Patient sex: M
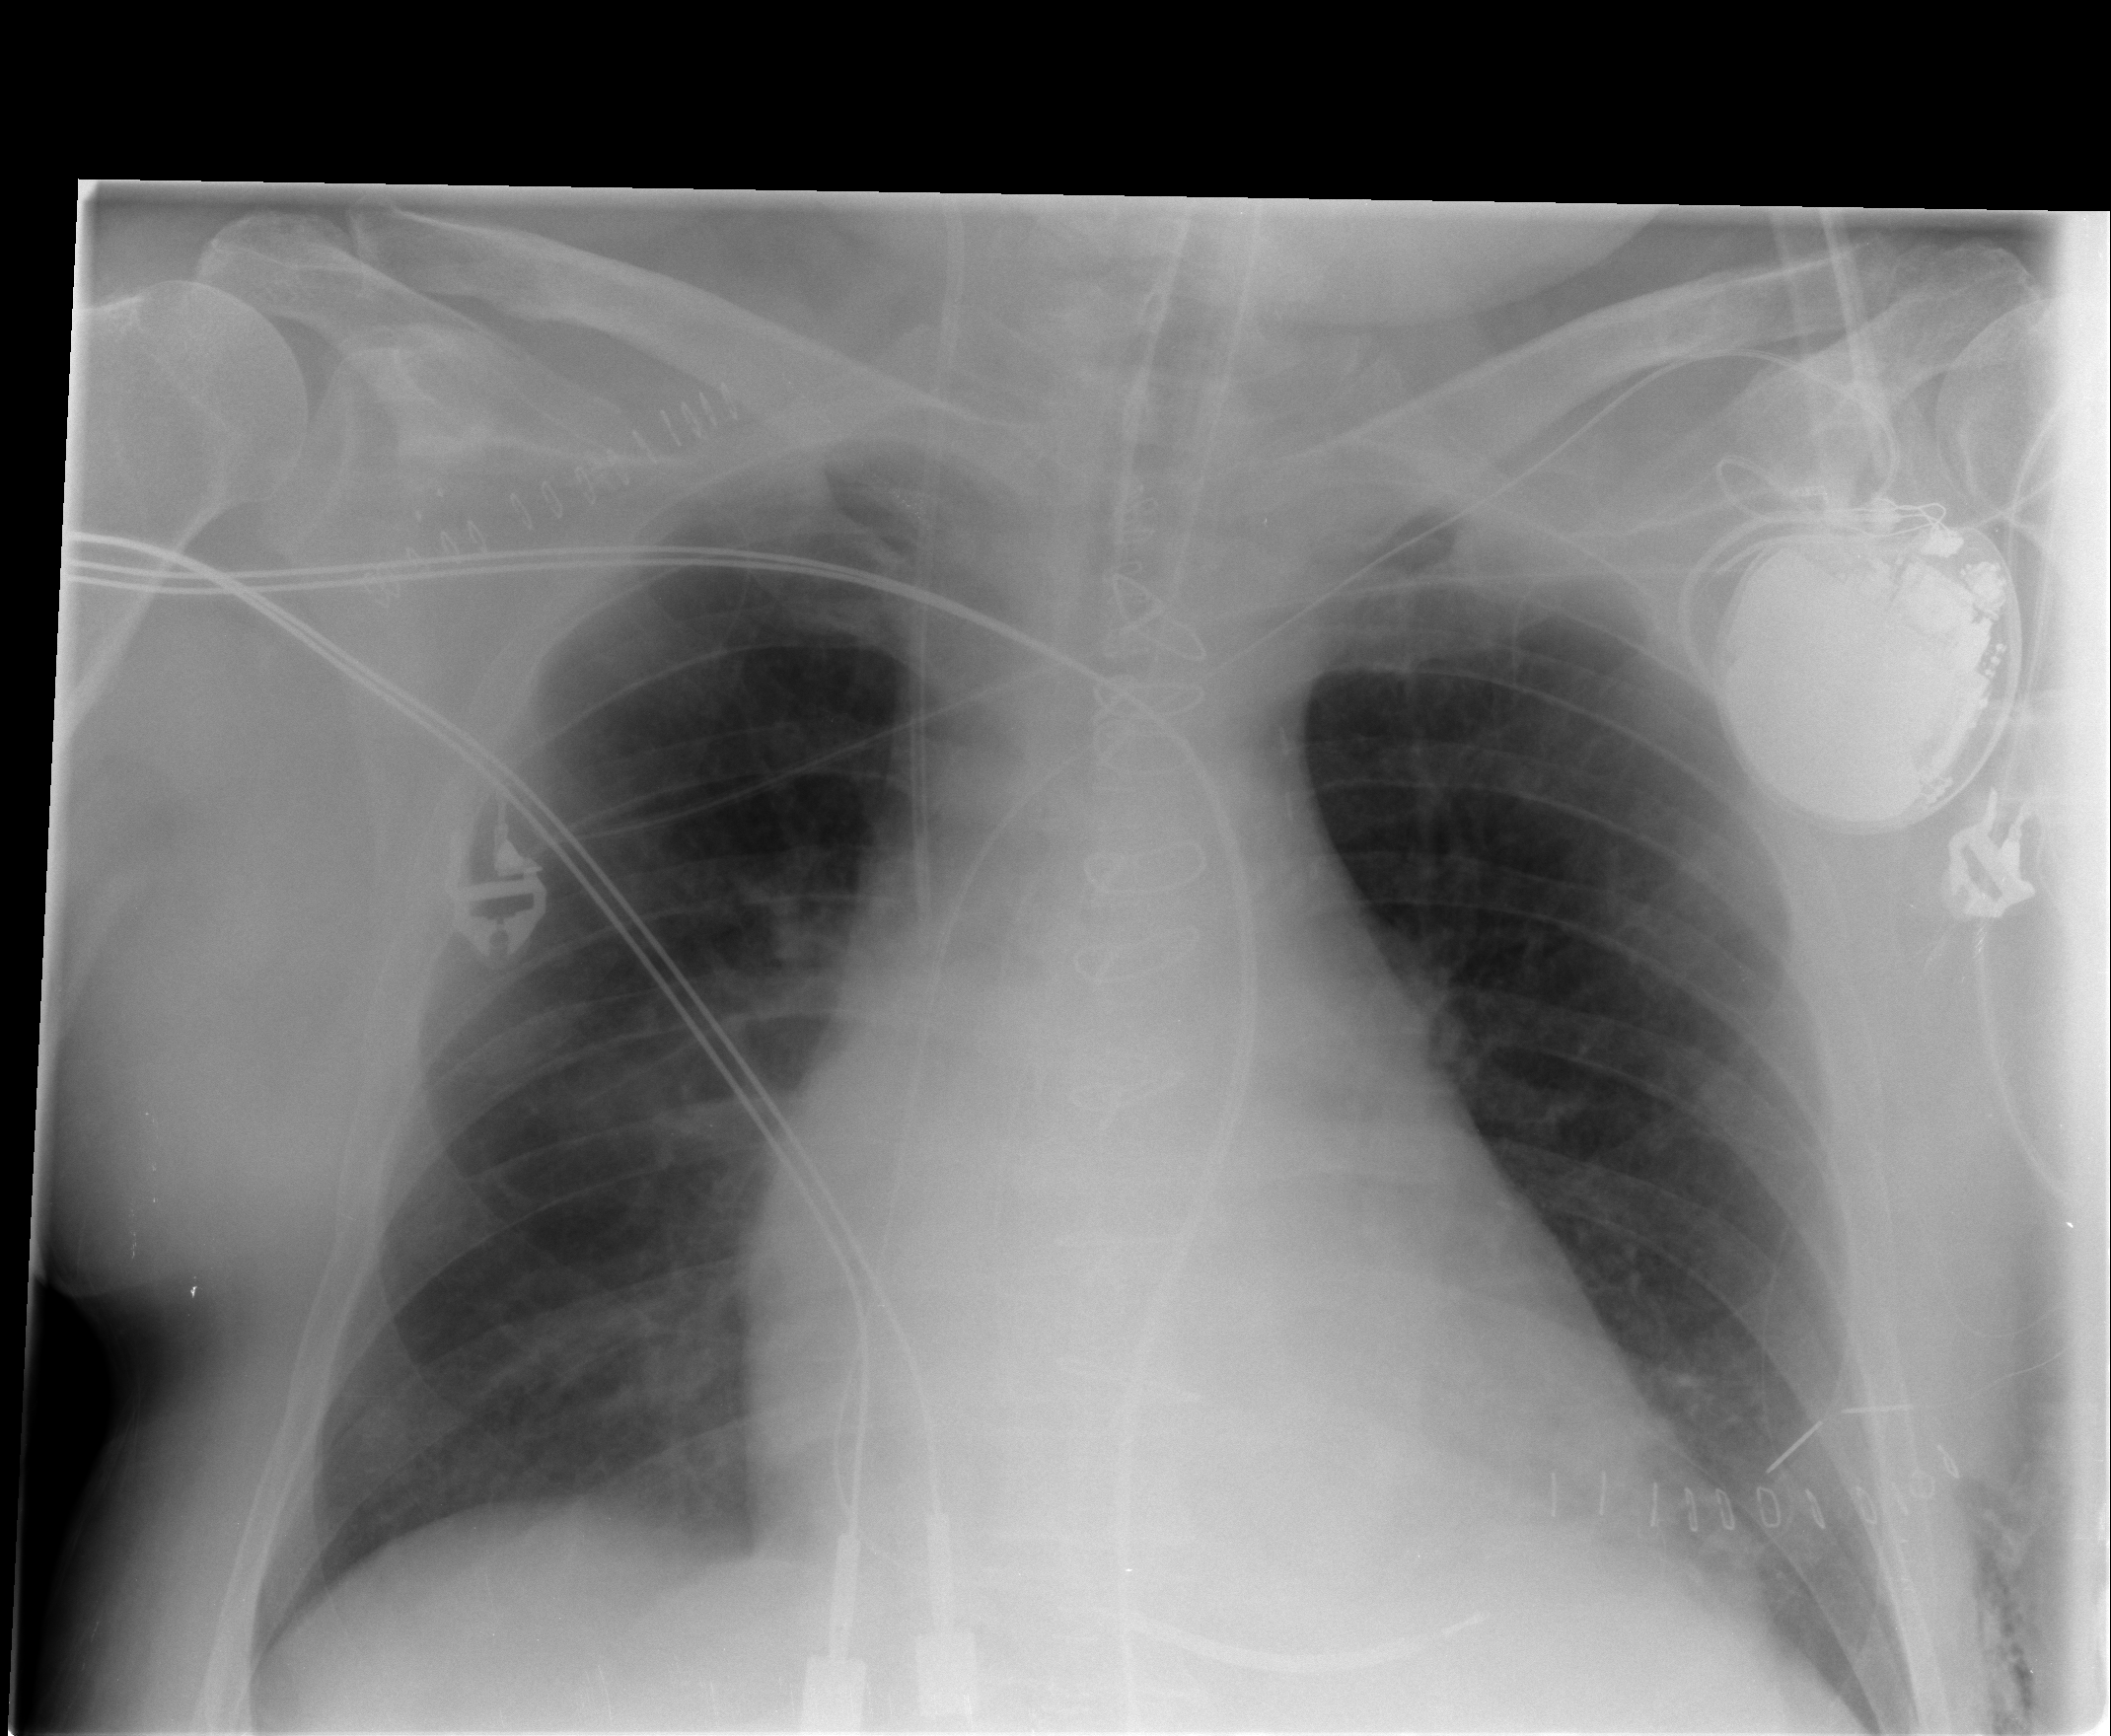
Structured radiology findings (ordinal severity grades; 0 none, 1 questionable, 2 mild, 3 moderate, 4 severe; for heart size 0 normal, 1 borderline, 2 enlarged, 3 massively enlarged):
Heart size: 2
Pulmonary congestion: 0
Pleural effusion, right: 0
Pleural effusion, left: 1
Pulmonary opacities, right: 0
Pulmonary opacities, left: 0
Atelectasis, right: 1
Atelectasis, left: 0